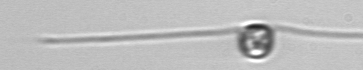
Label: Chaetoceros_danicus